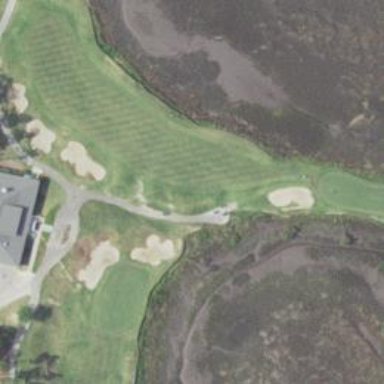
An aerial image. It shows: Golf hole.